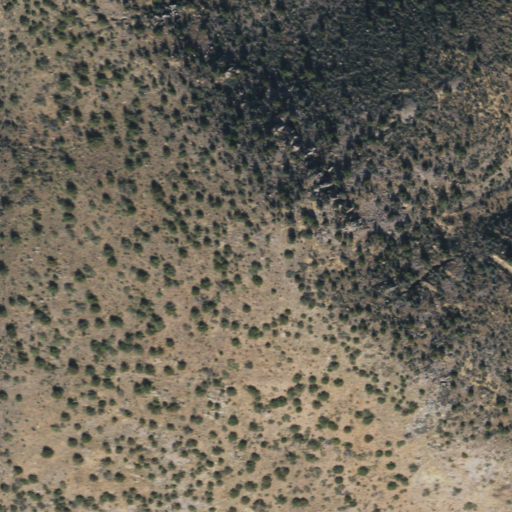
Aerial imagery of mountain in Arizona named Quartite Peak containing shrub and evergreen forest